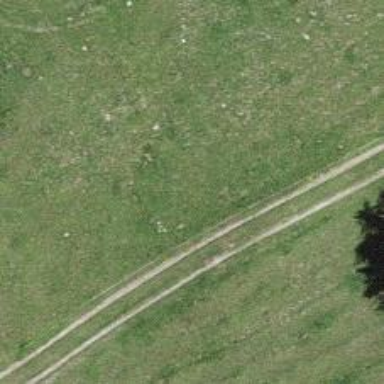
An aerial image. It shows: Grass track road with grade3 tracktype.